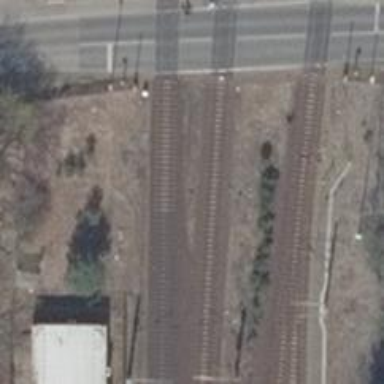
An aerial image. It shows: Railway signal.